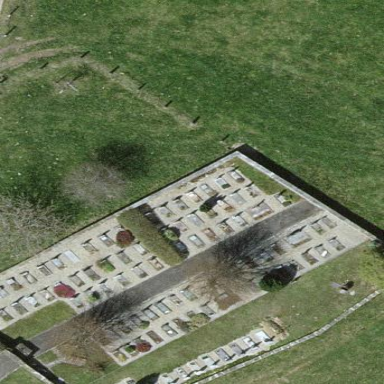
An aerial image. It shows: Cemetery.